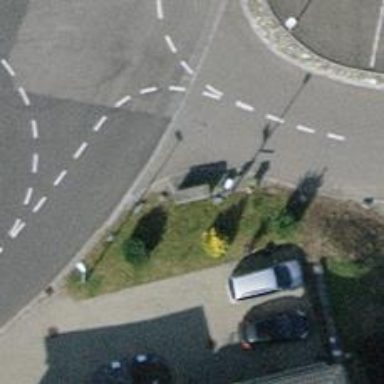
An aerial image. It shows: Street cabinet.